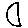
Label: moon